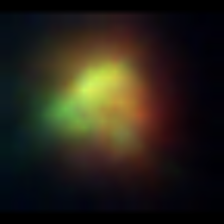
Taxon: NanoPlankton
Group: Other